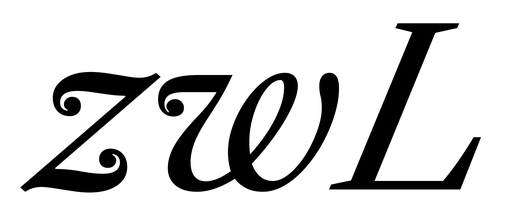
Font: LibreCaslonText-Italic_Italic